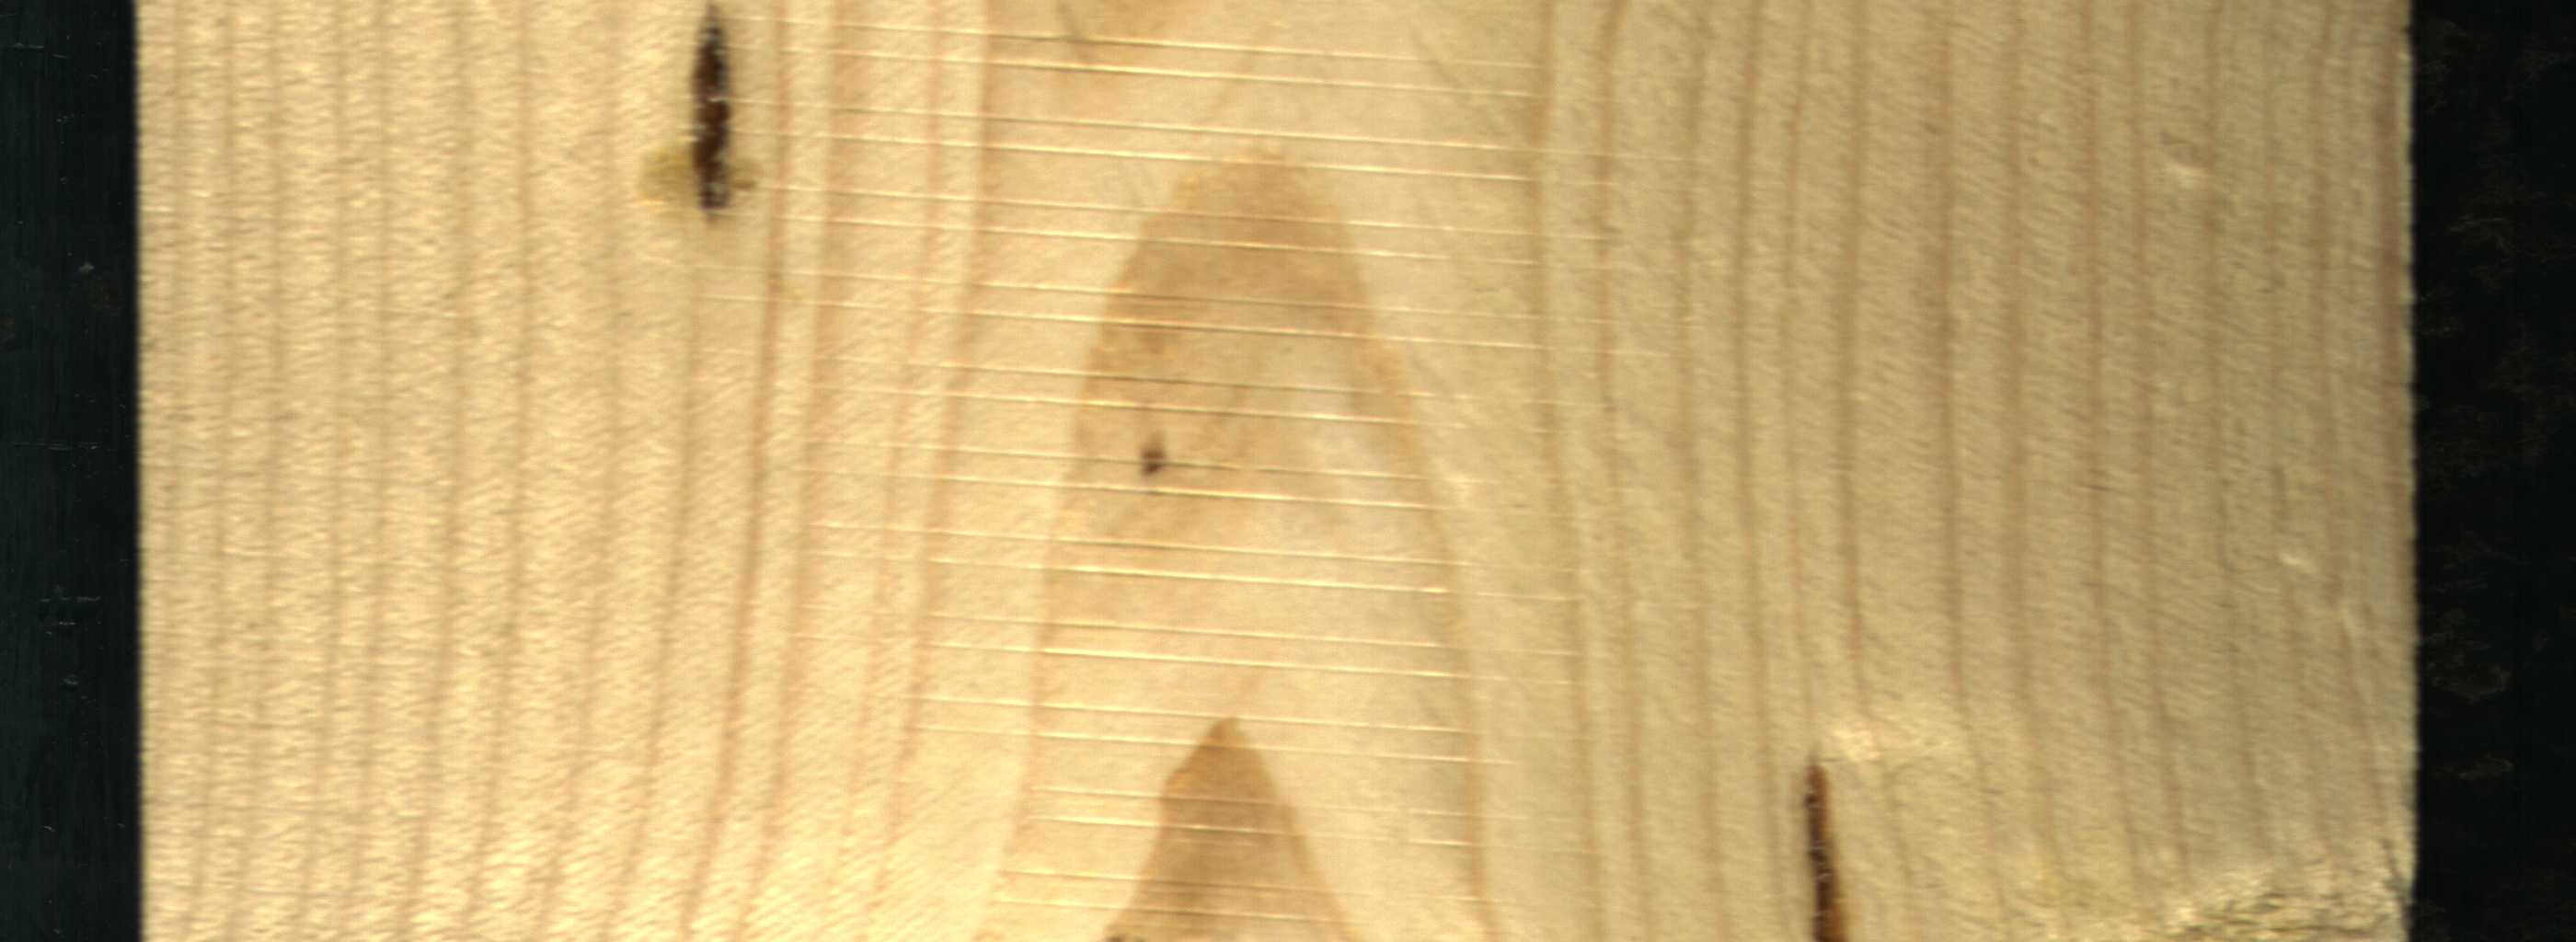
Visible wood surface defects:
resin
resin